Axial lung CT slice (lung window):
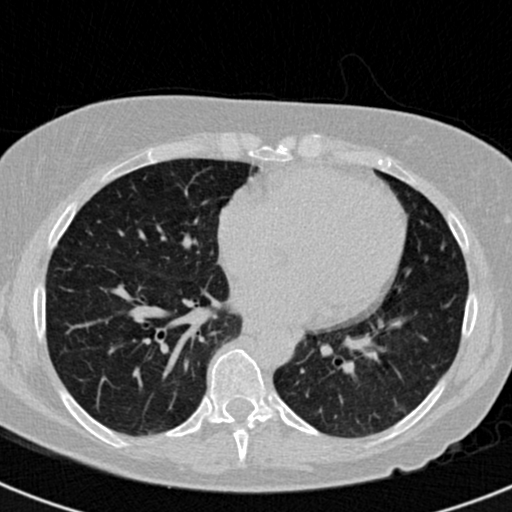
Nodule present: no